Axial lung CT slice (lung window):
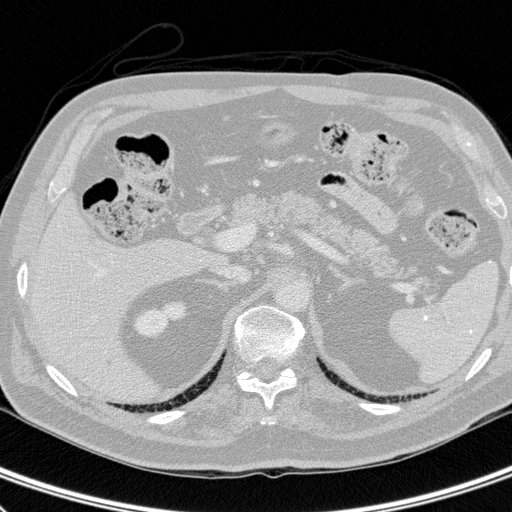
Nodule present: no